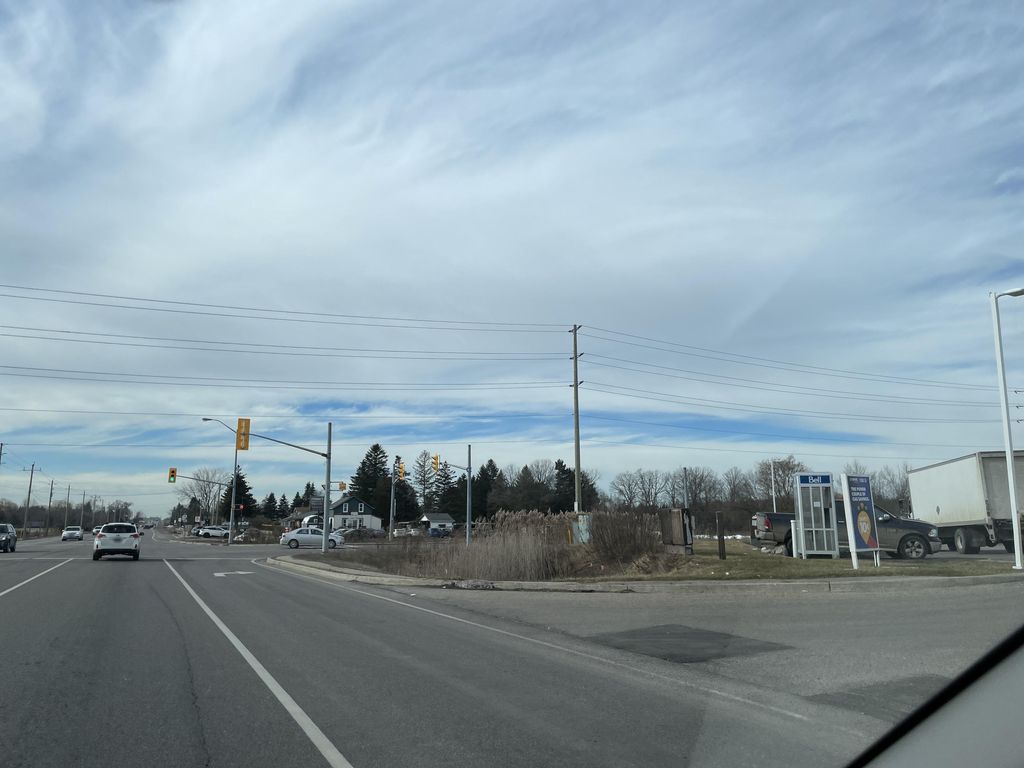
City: kitchener-waterloo